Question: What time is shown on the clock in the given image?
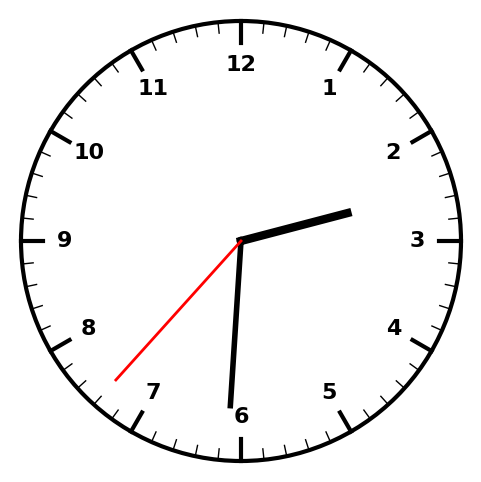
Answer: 02:30:37